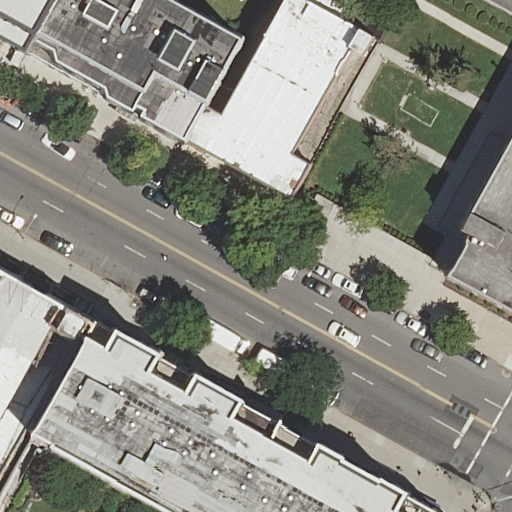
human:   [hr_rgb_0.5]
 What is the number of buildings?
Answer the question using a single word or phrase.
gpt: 6

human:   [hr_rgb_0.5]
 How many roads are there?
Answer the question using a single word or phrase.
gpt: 1

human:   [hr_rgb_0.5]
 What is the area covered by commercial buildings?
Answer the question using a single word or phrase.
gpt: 0m2

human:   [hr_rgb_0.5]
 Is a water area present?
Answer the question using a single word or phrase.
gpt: no

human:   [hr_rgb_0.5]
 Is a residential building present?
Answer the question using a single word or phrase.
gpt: yes

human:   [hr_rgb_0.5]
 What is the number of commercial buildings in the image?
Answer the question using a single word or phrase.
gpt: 0

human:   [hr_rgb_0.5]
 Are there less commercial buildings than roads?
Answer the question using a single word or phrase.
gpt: yes

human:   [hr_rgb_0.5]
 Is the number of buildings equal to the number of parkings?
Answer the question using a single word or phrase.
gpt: no

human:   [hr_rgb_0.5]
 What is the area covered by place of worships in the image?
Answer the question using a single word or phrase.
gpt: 724m2

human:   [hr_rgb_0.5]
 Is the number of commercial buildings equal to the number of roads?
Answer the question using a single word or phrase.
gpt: no

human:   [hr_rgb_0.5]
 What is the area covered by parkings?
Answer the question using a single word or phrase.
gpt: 0m2

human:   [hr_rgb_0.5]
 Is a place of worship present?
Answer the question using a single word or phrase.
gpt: yes

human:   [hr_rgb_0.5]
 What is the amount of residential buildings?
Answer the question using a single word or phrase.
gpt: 6

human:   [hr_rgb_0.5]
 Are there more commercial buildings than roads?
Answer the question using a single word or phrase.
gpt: no

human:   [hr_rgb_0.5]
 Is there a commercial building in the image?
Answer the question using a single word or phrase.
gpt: no

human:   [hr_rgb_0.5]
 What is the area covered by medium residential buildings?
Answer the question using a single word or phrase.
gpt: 587m2

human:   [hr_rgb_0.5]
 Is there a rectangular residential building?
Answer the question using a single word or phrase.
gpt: yes

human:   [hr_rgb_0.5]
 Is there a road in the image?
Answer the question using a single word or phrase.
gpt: yes

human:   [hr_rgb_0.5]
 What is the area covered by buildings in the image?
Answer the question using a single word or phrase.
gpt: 5951m2

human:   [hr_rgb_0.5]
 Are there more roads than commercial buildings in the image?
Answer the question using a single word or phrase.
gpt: yes

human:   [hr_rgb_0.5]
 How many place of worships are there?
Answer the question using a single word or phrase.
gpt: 1

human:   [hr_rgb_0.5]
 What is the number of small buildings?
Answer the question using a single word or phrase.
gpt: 0

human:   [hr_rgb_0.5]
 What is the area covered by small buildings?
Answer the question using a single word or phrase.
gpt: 0m2

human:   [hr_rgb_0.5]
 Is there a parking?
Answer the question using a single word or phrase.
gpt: yes

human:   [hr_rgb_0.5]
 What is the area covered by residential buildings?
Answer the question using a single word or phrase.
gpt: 5951m2

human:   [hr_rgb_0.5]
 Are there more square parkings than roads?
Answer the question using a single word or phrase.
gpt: no

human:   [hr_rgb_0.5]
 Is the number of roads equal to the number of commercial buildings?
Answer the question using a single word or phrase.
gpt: no

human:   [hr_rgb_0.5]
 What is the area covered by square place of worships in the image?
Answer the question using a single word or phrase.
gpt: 0m2

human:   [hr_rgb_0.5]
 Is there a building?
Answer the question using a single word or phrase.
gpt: yes

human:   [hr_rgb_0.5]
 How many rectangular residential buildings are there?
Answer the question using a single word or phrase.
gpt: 2

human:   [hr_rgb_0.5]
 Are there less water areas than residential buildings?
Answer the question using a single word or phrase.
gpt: yes

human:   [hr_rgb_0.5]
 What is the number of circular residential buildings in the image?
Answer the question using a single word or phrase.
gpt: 0

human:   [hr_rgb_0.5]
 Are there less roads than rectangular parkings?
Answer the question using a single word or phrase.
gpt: no

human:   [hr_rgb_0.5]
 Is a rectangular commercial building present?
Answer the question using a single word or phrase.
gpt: no

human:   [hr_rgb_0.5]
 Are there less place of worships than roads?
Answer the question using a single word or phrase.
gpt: no

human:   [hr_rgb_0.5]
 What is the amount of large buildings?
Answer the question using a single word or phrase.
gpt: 4

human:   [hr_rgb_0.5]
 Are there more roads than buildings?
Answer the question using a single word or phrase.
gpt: no

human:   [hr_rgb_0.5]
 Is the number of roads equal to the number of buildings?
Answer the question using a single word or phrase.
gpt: no

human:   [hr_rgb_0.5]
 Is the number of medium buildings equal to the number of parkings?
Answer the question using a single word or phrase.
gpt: no

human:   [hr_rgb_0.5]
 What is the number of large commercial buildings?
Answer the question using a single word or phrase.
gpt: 0

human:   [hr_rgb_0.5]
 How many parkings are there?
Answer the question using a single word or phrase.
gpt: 1

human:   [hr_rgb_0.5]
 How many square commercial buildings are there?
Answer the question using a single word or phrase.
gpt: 0

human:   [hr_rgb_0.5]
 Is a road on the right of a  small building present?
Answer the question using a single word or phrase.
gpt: no

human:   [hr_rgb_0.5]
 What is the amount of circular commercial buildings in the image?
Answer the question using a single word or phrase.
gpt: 0

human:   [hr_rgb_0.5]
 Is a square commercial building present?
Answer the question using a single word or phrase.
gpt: no

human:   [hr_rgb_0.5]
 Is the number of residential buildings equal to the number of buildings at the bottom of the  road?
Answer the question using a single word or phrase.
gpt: no

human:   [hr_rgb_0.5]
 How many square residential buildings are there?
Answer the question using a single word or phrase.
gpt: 0

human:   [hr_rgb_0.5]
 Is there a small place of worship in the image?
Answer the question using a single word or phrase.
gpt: no

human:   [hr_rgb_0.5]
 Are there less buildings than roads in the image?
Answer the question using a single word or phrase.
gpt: no

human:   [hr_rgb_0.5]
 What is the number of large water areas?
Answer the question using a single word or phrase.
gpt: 0

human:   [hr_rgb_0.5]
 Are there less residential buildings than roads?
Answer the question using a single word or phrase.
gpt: no

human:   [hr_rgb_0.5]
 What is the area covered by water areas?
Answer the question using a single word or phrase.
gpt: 0m2

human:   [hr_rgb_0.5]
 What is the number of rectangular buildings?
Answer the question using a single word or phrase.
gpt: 2

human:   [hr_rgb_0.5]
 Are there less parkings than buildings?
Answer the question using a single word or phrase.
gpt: yes

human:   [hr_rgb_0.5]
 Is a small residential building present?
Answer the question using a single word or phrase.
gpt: no

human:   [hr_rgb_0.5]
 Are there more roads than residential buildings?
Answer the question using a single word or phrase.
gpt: no

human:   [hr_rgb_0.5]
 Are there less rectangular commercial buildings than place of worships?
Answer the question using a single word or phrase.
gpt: yes

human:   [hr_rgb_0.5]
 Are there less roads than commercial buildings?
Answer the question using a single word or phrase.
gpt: no

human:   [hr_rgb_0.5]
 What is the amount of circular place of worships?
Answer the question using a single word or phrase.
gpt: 0

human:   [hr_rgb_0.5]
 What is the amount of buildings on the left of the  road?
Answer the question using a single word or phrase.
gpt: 3

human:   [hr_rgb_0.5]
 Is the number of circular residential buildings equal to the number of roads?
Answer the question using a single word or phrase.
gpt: no

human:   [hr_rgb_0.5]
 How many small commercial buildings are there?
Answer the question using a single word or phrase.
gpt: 0

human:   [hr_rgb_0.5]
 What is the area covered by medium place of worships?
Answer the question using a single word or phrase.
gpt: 0m2

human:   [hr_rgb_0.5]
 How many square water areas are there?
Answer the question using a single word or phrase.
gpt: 0